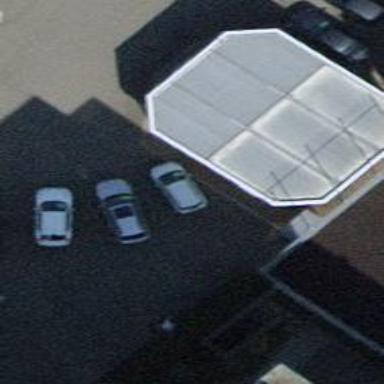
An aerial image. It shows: Car shop building.